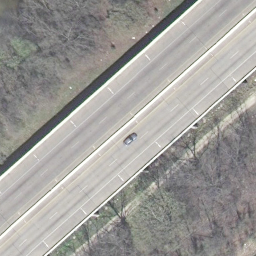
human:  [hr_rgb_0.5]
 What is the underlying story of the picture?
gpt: freeway